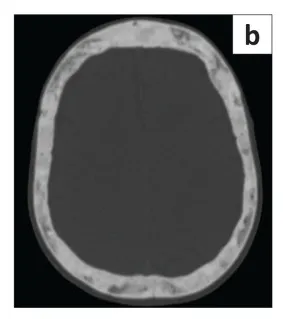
Bone manifestations of tuberous sclerosis complex. The axial bone window of the CT head (b) demonstrates a diffusely thickened calvarium with patchy sclerosis. The left thumb and second digit (b) additionally show multiple cortical defects or scalloping (arrow heads) and periostitis with associated soft-tissue components, likely representing large cutaneous angiofibromas or hamartomas.
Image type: radiology (ct)